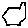
Label: hexagon